Field crop: maize
Growth stage: 2
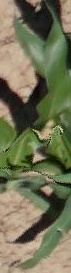
Species: maize